Interaction volume radius: 5 \u00c5
Interaction volume height: 40 \u00c5
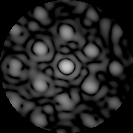
Disorder parameter: 0.5042